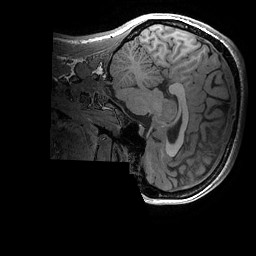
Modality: T1w
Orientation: sagittal
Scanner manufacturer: ge
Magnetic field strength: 3 T
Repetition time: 0.008156 s
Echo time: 0.00318 s